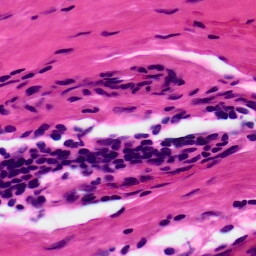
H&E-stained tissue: Ovarian